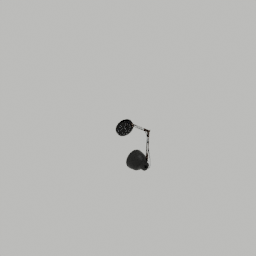
Label: lighting